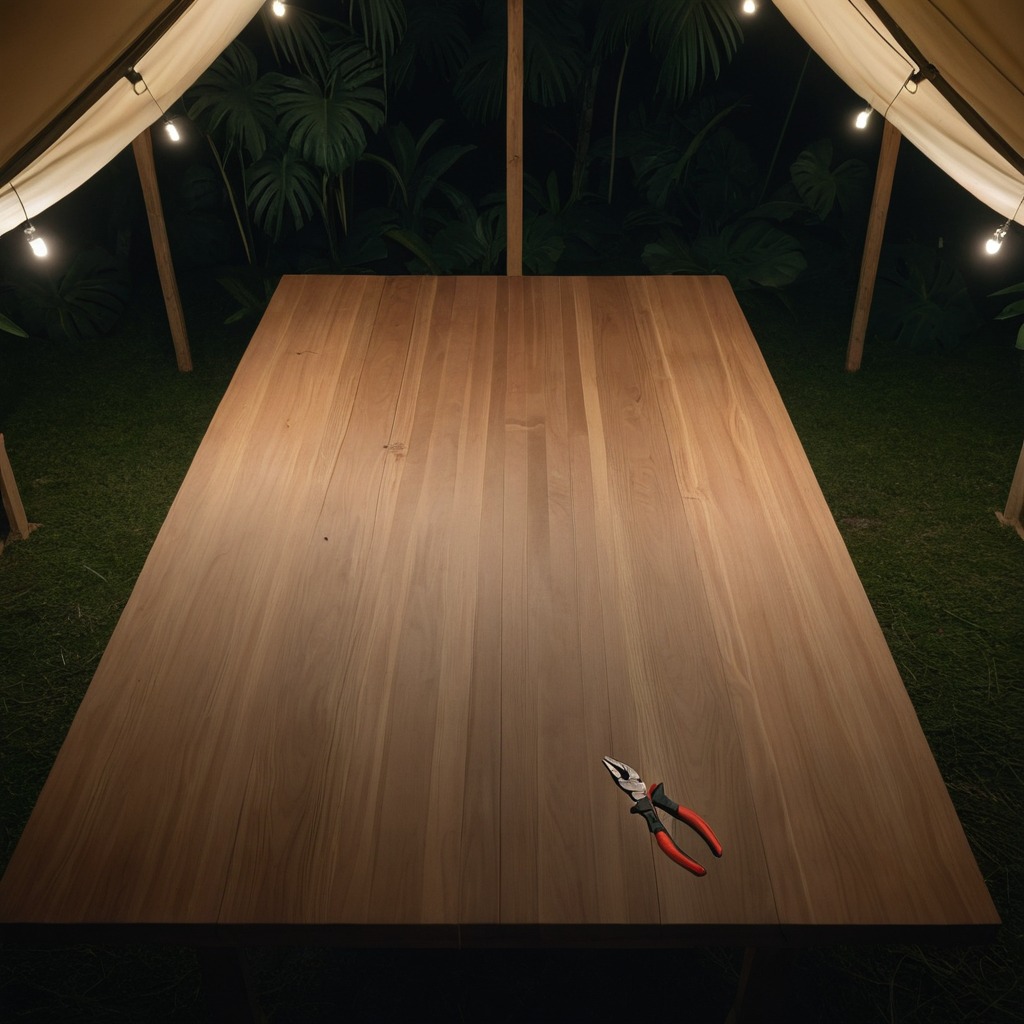
A plier is lying on the wooden table inside a jungle field workshop tent at night.